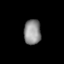
Tissue: lung
Cell type: Fibroblasts
Senescence score: 0.5895
Nuclear area (px): 416
Mean DAPI intensity: 142.567